Interaction volume radius: 10 \u00c5
Interaction volume height: 20 \u00c5
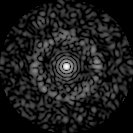
Disorder parameter: 0.8488